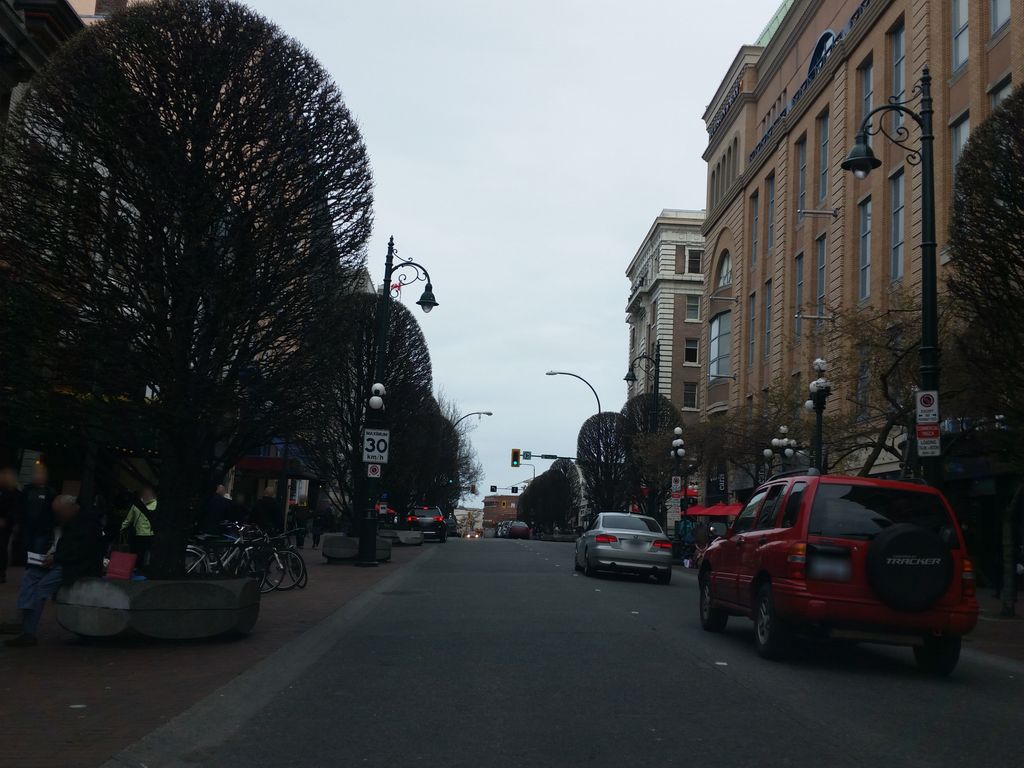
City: victoria